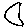
Label: moon